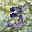
Label: 3